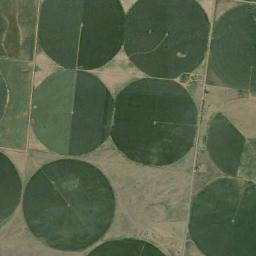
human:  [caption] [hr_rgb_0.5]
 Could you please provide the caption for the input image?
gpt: Some green circle farmland are in the bare land .

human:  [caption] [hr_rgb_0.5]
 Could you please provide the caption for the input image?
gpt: Round fields are green .

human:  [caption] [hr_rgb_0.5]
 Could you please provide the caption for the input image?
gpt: Several neatly arranged circular green fields .

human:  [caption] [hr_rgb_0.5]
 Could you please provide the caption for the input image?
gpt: Several dark green circular farmlands are neatly arranged on the wasteland .

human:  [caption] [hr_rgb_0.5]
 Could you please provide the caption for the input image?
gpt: There are some green circular farmlands arranged neatly .